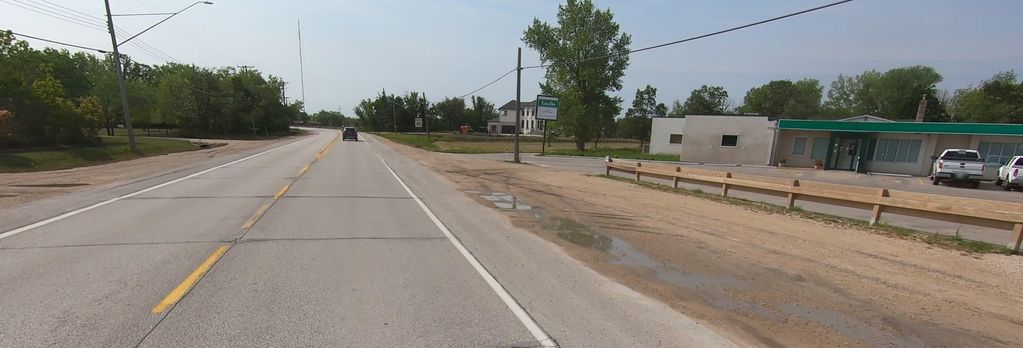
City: winnipeg